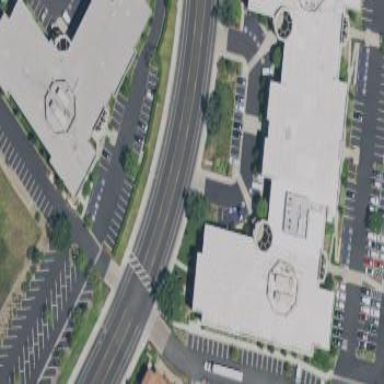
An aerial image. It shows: Commercial building.